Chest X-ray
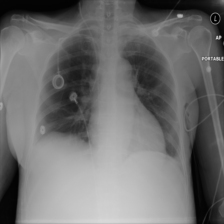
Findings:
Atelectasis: negative
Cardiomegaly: negative
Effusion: negative
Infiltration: negative
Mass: negative
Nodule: negative
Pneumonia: negative
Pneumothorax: negative
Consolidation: negative
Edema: negative
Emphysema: negative
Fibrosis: negative
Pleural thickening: negative
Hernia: negative